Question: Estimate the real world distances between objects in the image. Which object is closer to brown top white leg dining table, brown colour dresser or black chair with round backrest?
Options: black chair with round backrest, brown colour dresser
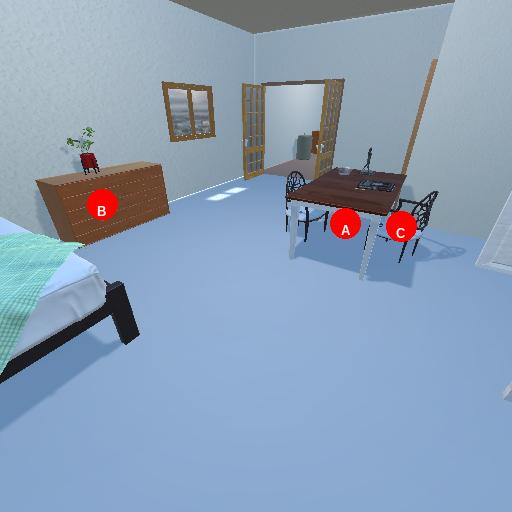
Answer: black chair with round backrest